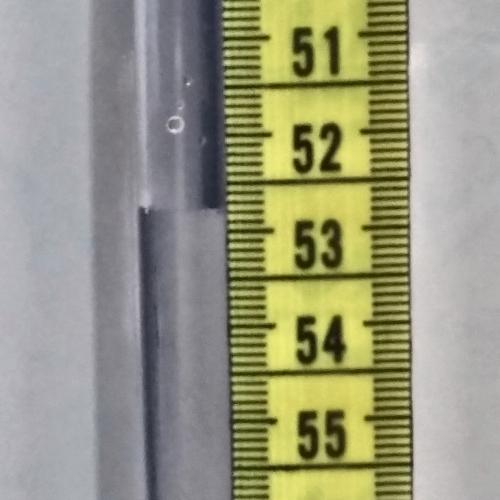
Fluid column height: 52.8 cm